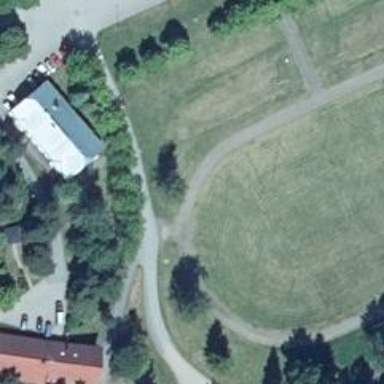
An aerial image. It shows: Track in leisure land.